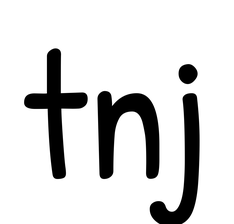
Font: PatrickHand-Regular